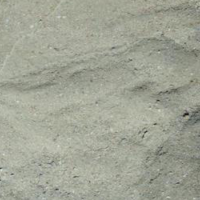
EUNIS habitat code: 48
Species observed at this site:
Salix serpillifolia
Lotus alpinus
Geum reptans